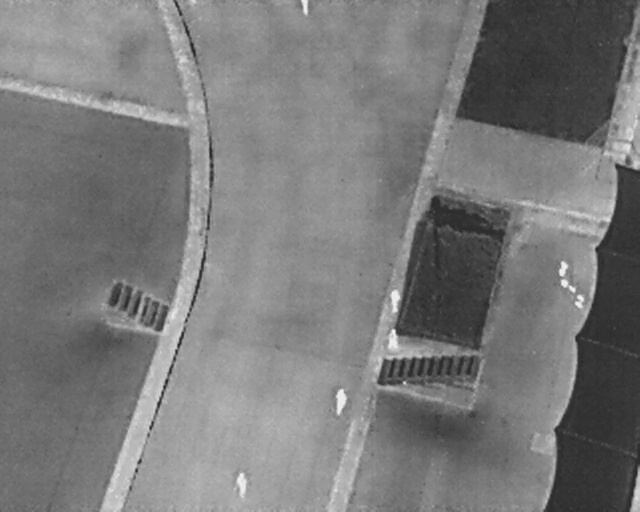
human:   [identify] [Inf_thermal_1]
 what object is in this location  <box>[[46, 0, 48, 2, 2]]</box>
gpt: <ref>1 small person at the top</ref>